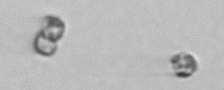
Label: Thalassiosira_sp_aff_mala